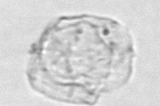
Label: detritus_transparent